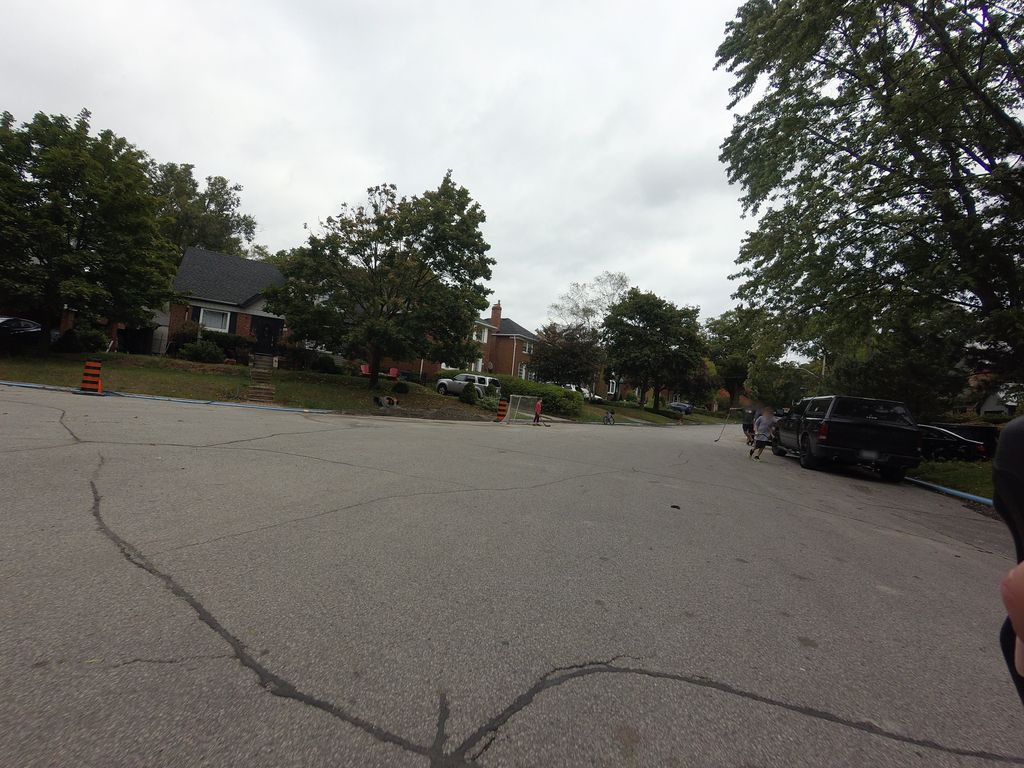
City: toronto